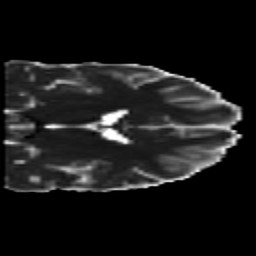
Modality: MD
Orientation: coronal
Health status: healthy
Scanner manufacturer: siemens
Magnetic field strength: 3 T
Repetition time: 10 s
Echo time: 0.092 s